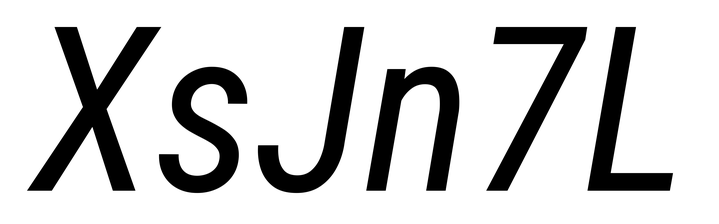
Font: Roboto-Italic_Condensed_Italic